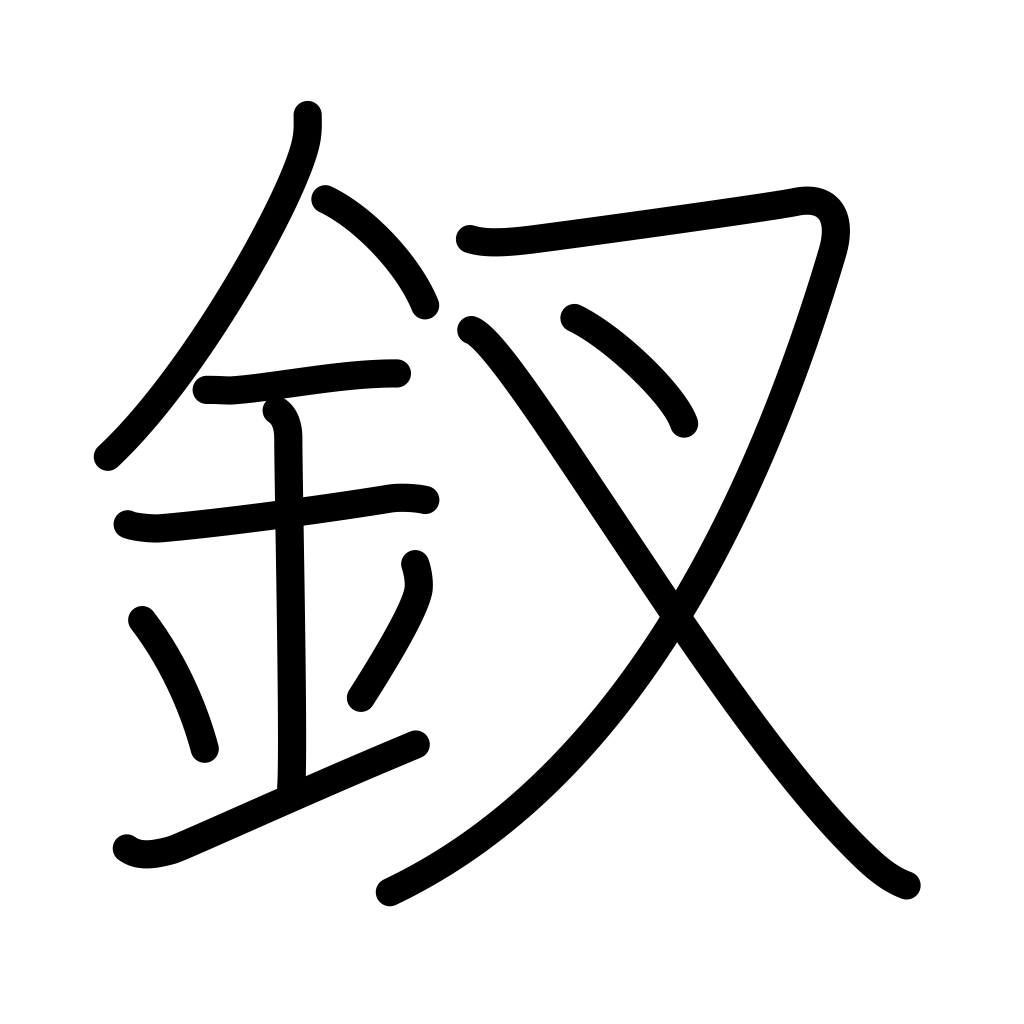
Meaning: ornamental hairpin